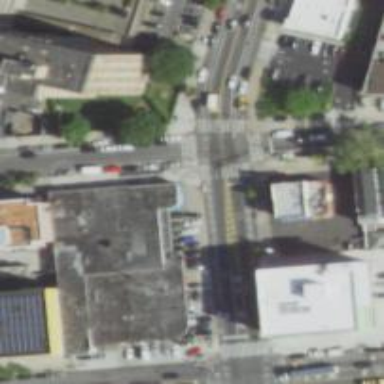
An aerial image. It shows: Asphalt footway with zebra crossing.